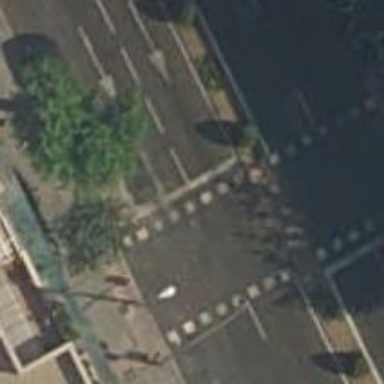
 there are traffic signals and zebra crossing."